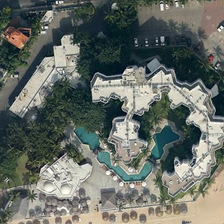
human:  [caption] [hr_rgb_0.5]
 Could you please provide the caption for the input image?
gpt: there are many umbrellas and chairs on the beach .

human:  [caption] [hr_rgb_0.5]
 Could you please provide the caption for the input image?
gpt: this vast area is a resort area .

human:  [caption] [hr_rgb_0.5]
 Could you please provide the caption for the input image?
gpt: this vast area is a resort area .

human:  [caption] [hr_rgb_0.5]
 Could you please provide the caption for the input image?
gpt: there are many umbrellas and chairs on the beach .

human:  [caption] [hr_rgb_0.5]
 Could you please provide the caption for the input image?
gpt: this vast area is a resort area .